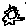
Label: sun